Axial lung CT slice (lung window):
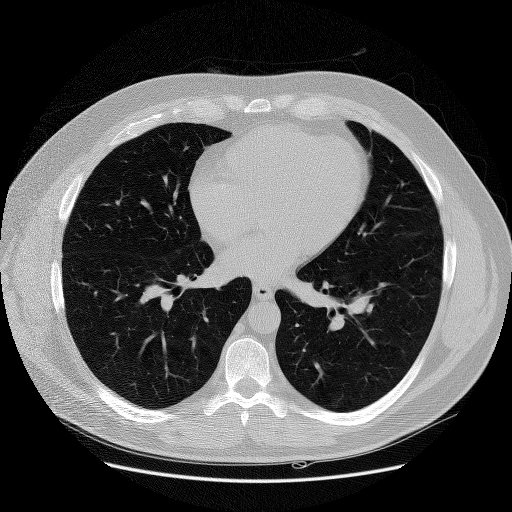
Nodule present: no